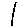
Label: line